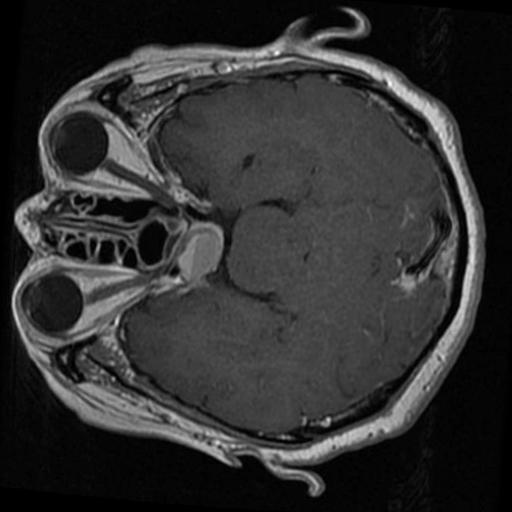
Label: brain_tumor